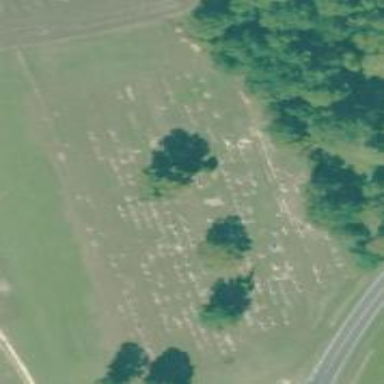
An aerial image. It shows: Cemetery.